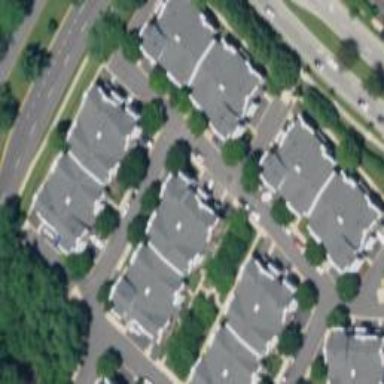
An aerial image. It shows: Residential building.